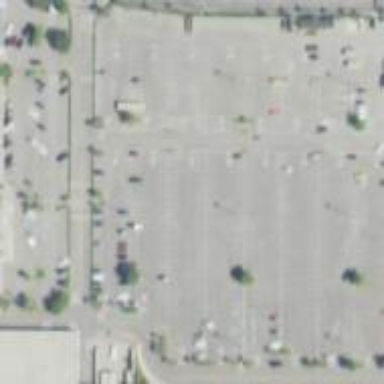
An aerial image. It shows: Parking area.